Question: I should have two times, one is the current time and the other I get it from time picker as shown below.
How can I get the difference between them?

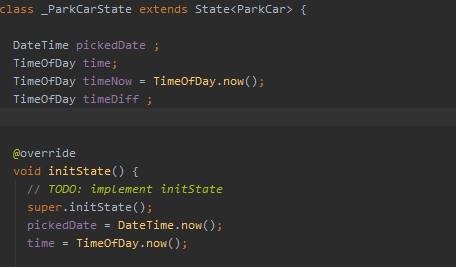
Answer: You can use either of these two.
'''
int getMinutesDiff(TimeOfDay tod1, TimeOfDay tod2) {
return (tod1.hour * 60 + tod1.minute) - (tod2.hour * 60 + tod2.minute);
}
TimeOfDay getTimeOfDayDiff(TimeOfDay tod1, TimeOfDay tod2) {
var minutes = (tod1.hour * 60 + tod1.minute) - (tod2.hour * 60 + tod2.minute);
return TimeOfDay(hour: minutes ~/ 60, minute: minutes % 60);
}
'''